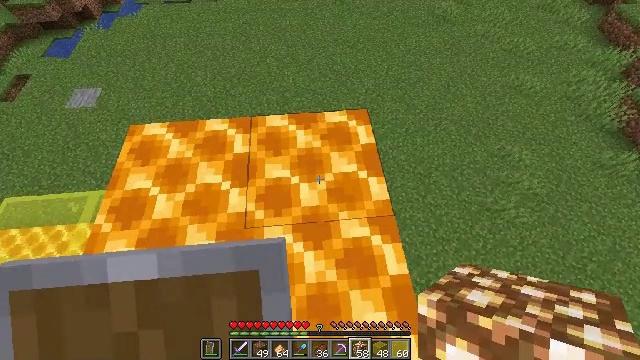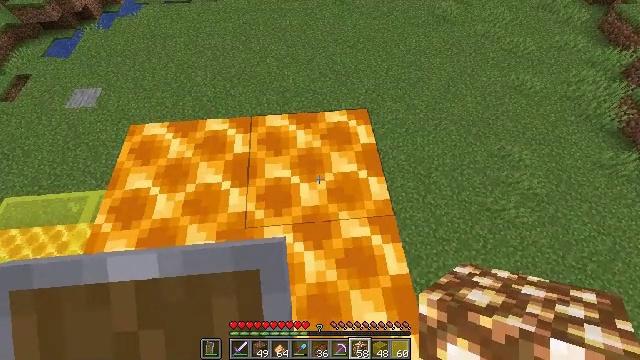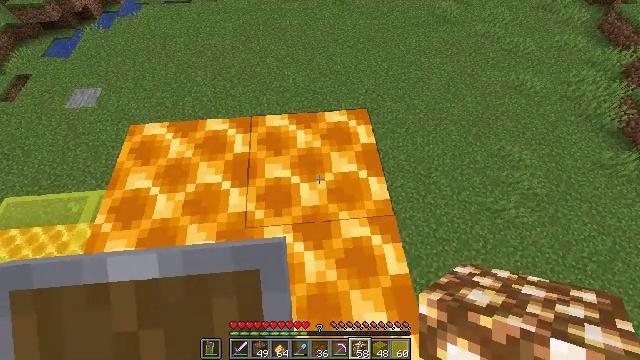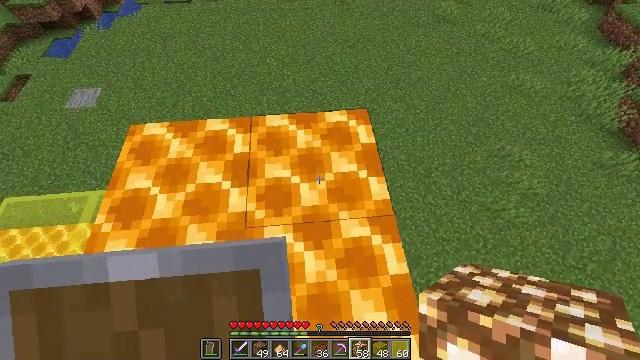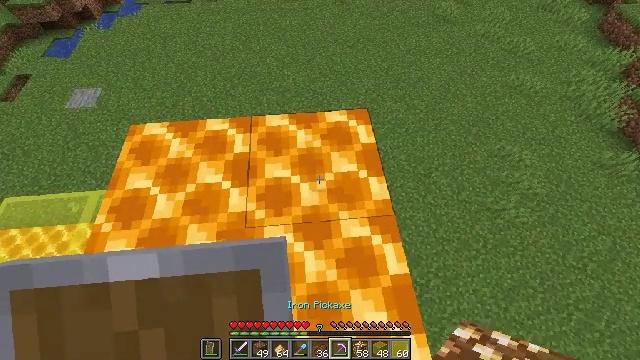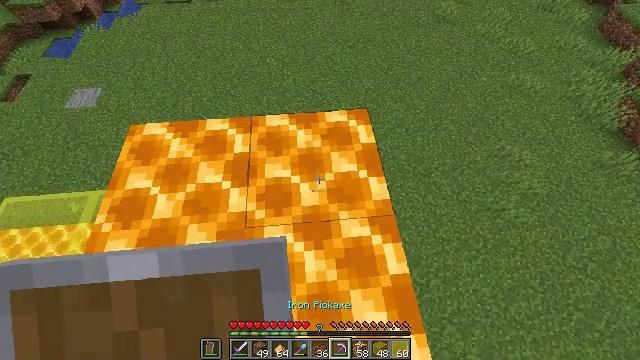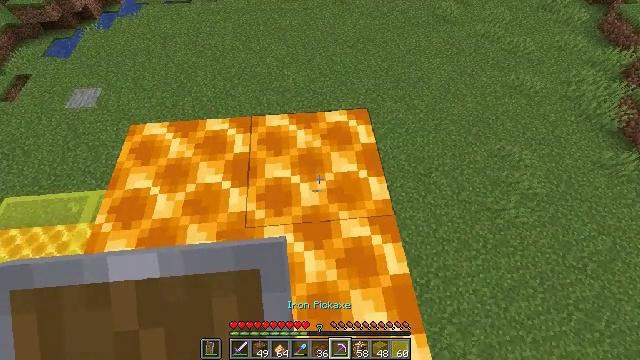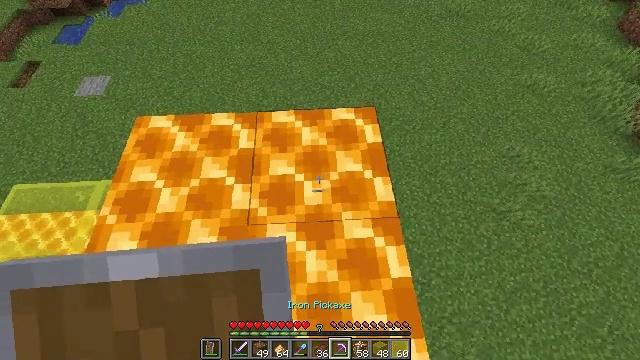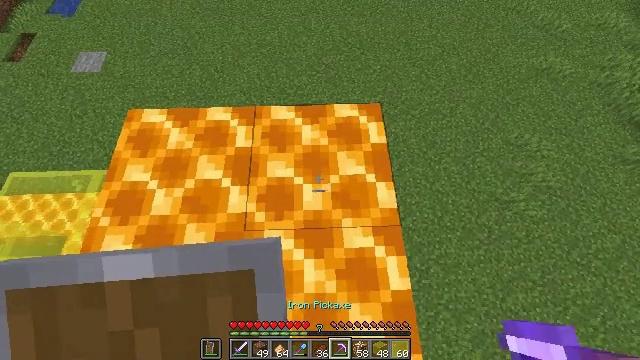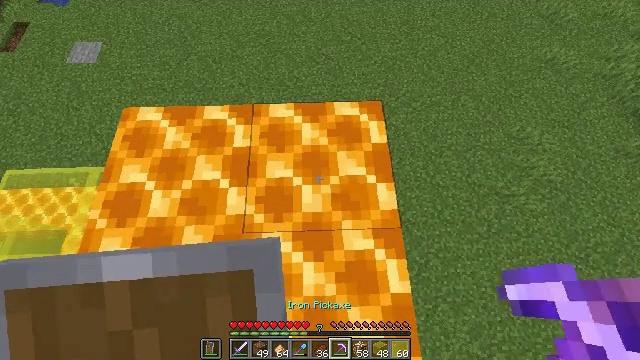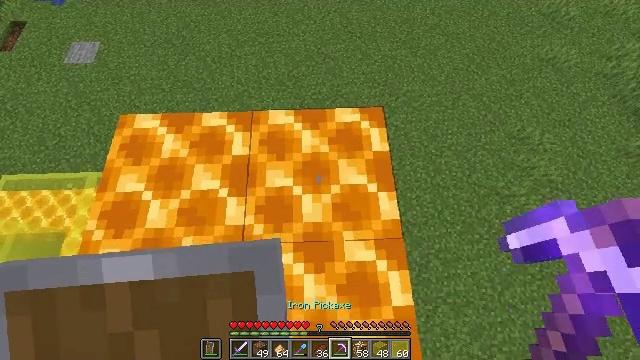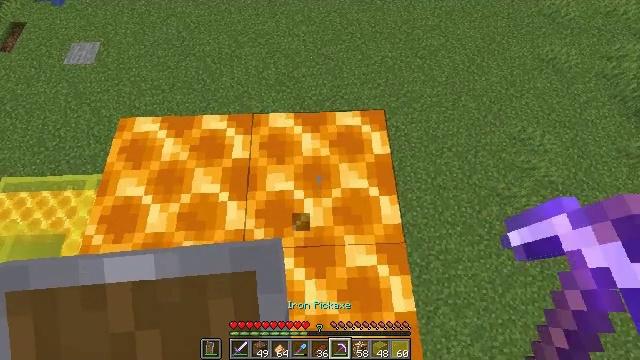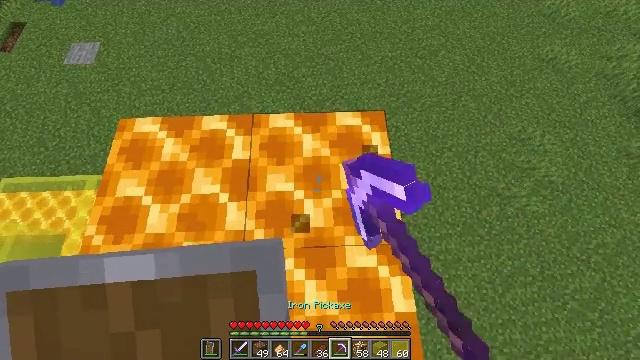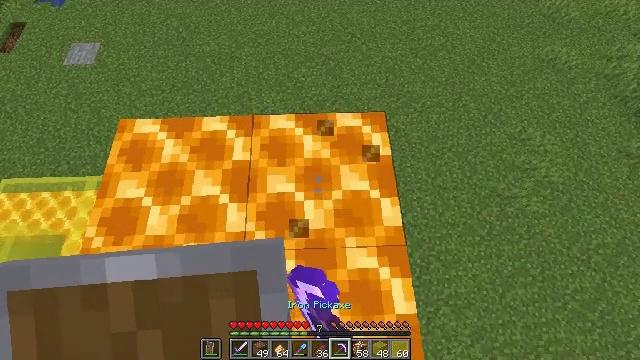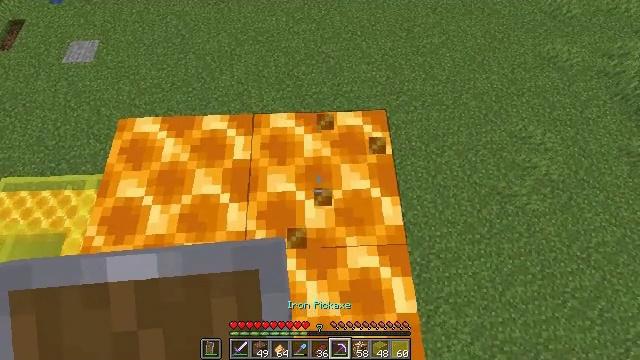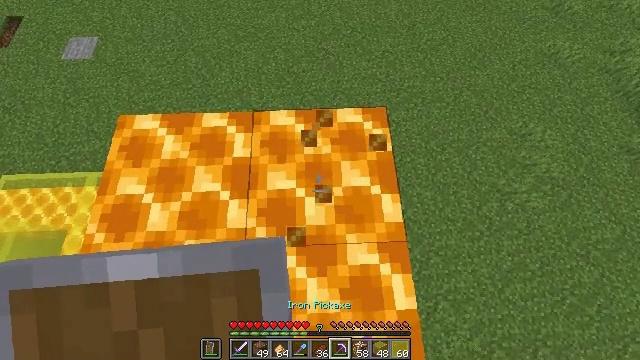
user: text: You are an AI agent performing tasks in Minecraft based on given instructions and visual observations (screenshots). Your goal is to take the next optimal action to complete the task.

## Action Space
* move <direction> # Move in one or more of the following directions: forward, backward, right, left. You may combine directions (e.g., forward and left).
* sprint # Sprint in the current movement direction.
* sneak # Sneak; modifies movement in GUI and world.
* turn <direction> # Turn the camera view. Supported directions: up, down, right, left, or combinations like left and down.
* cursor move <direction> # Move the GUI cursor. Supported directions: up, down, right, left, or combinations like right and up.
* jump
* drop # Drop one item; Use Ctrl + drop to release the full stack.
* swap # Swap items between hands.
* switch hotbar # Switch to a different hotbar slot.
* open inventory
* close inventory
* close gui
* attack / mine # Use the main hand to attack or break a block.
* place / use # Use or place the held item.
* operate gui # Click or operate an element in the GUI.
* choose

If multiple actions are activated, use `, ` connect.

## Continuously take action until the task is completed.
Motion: motion action
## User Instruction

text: Break the honeycomb block to collect materials.
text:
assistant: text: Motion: no_op
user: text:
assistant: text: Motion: no_op
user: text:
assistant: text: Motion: no_op
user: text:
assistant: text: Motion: no_op
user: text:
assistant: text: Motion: no_op
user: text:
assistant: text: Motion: no_op
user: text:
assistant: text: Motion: move forward, turn left and down
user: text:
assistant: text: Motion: move forward, turn left and down
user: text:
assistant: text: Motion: turn down
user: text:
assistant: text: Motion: no_op
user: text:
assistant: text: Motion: attack / mine
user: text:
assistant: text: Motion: attack / mine
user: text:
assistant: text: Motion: attack / mine
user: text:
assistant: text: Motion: attack / mine
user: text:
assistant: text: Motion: attack / mine
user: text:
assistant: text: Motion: attack / mine
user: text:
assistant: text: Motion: attack / mine
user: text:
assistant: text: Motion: attack / mine
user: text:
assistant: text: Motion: attack / mine
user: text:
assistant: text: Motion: attack / mine
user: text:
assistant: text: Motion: attack / mine
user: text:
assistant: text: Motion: attack / mine
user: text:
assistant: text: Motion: attack / mine
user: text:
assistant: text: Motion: attack / mine
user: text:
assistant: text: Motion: attack / mine
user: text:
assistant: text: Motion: attack / mine
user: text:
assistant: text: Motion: attack / mine
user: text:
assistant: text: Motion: attack / mine
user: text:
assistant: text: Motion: attack / mine
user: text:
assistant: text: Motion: attack / mine